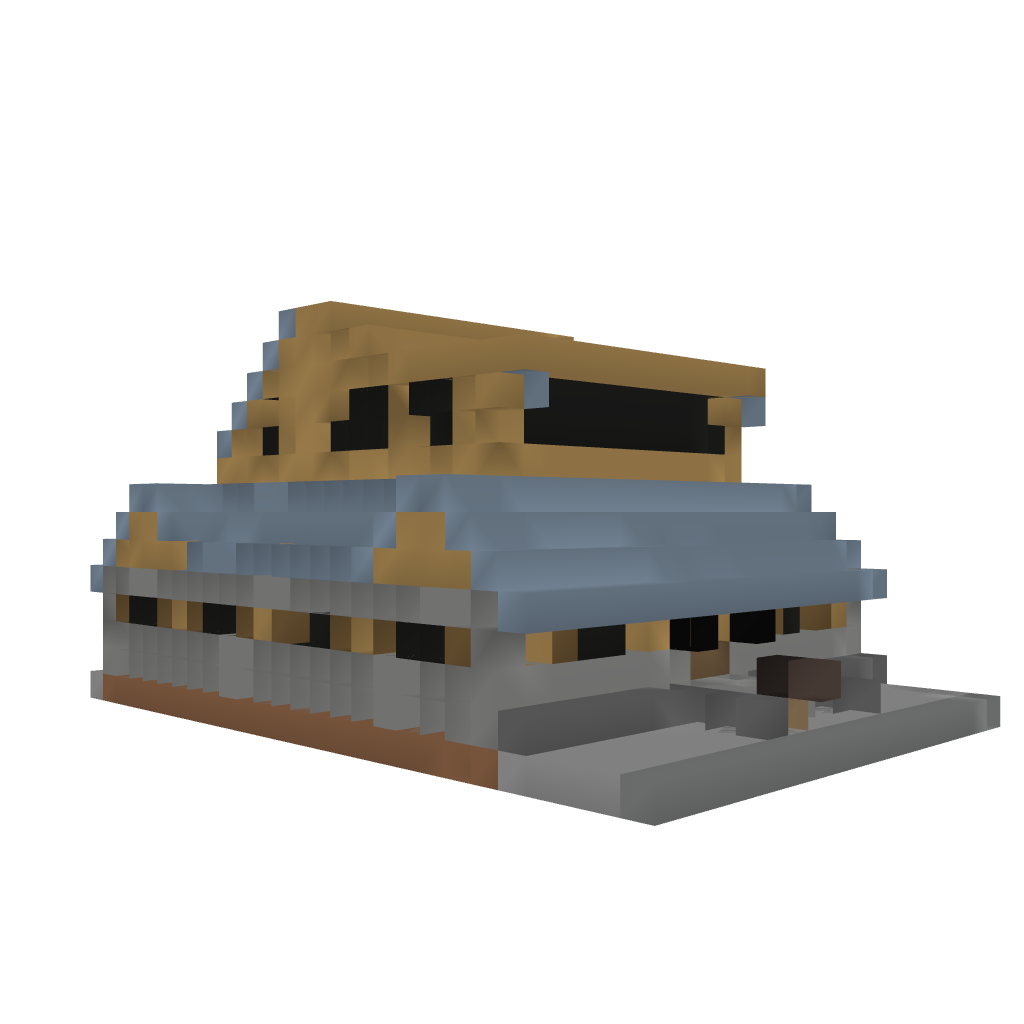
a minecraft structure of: Guadalia's House